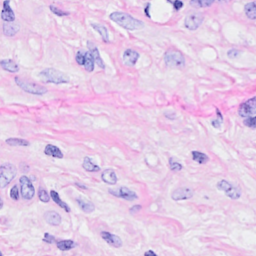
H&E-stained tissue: Breast